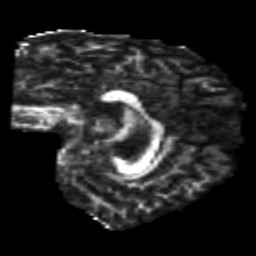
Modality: FA
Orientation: sagittal
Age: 22
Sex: male
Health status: healthy
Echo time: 0.074 s